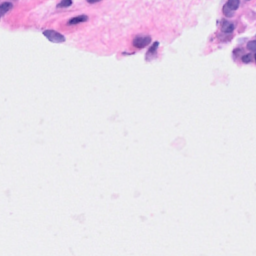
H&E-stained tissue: Breast